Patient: sex M, age 57
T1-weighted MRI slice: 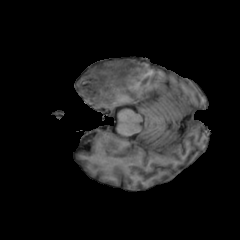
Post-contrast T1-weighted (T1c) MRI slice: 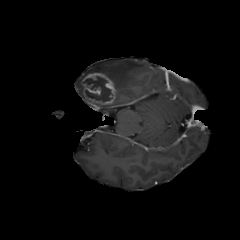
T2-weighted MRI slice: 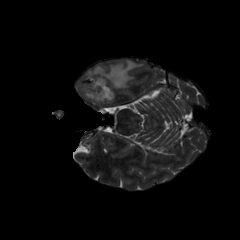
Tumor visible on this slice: yes
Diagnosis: Glioblastoma, IDH-wildtype
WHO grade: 4